Field crop: maize
Growth stage: 1
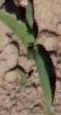
Species: maize